Question: This is my method
'''
public void makeDeposit(String WristID, double deposit) {
List resultList = em.createQuery(
"SELECT c FROM Tbleaccountcb005916 c WHERE c.wristid LIKE :wId")
.setParameter("wId", WristID)
.setMaxResults(1)
.getResultList();
int aNo = (int) resultList.get(0);
Tbleaccountcb005916 makeDeposit = em.find(Tbleaccountcb005916.class, aNo);
double balance = makeDeposit.getBalance();
double Mdeposit = balance + deposit;
makeDeposit.setBalance(Mdeposit);
em.persist(makeDeposit);
}
'''
I would like to access resultList value. This image show the resultList values (debugged)

I need to access resultList value (accountno = value = 2) and use it.
I tried this but it's not working:
'''
int aNo = (int) resultList.get(0);
'''
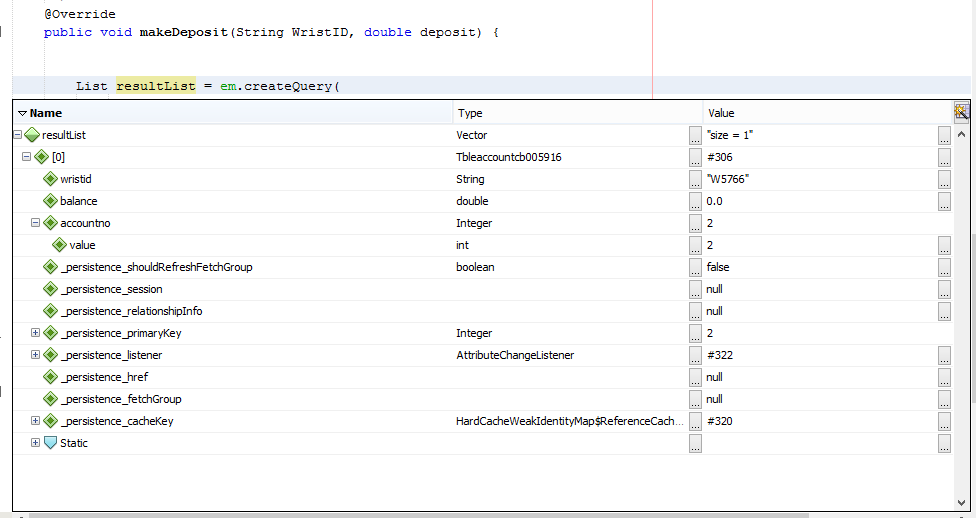
Answer: '''
@Override
public void makeDeposit(String WristID, double deposit) {
List resultList;
resultList = em.createQuery(
"SELECT c.accountno FROM Tbleaccountcb005916 c WHERE c.wristid LIKE :wId")
.setParameter("wId", WristID)
.setMaxResults(1)
.getResultList();
int aNo = (int) resultList.get(0);
Tbleaccountcb005916 makeDeposit = em.find(Tbleaccountcb005916.class, aNo);
double balance = makeDeposit.getBalance();
double Mdeposit = balance + deposit;
makeDeposit.setBalance(Mdeposit);
em.persist(makeDeposit);
}
'''
<URL>